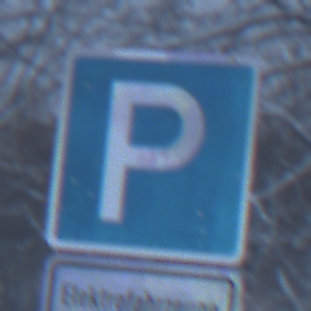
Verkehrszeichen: Parken
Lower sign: BesondereFahrzeugeUndTransportgueter10
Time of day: Midday
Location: Outdoor (Nature)
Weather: Overcast
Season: Winter
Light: Natural